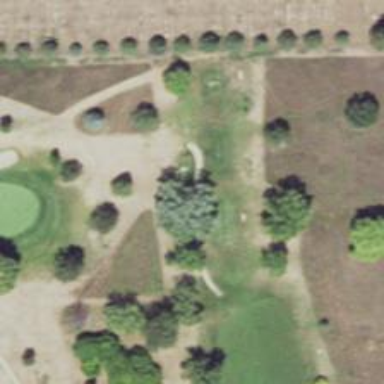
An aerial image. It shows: Golf tee.